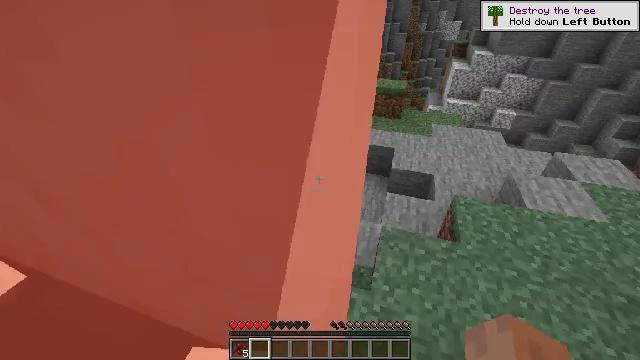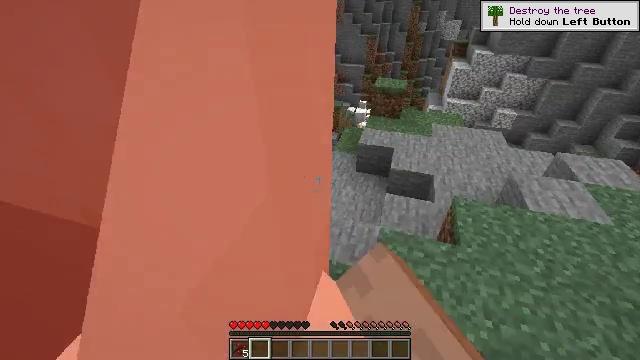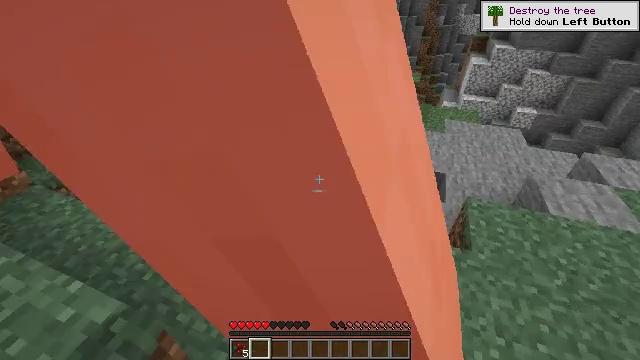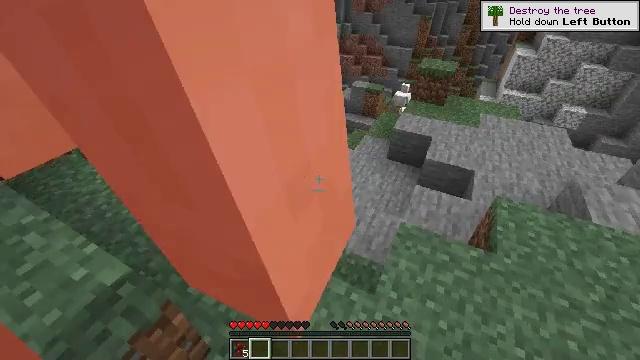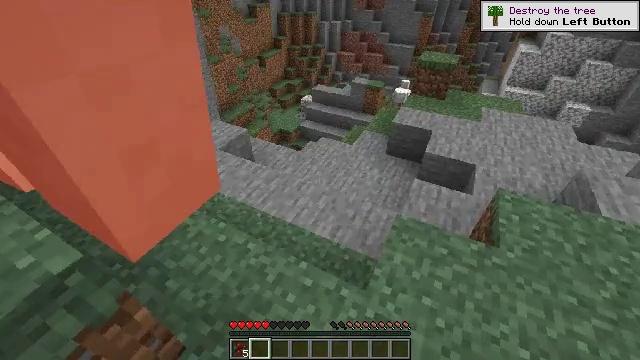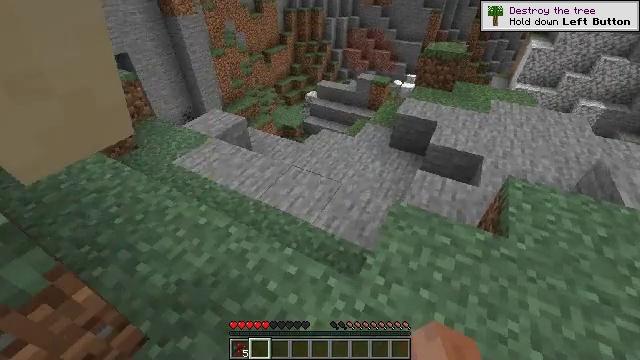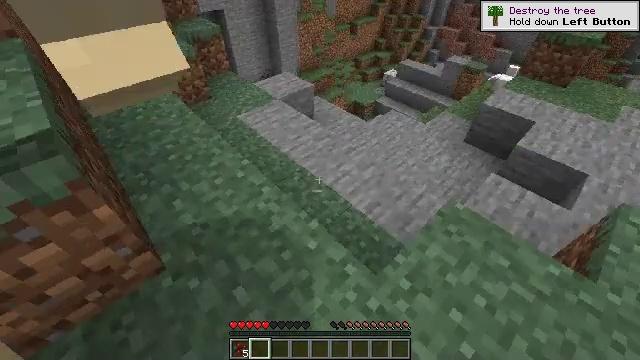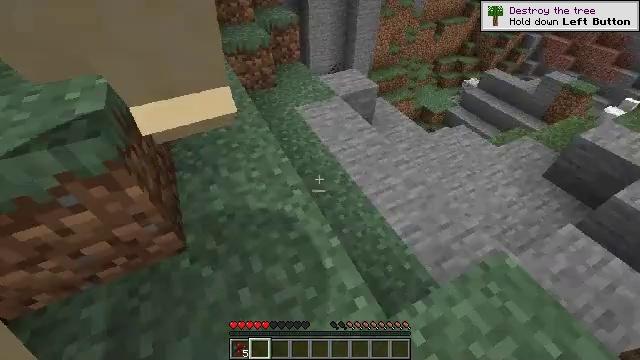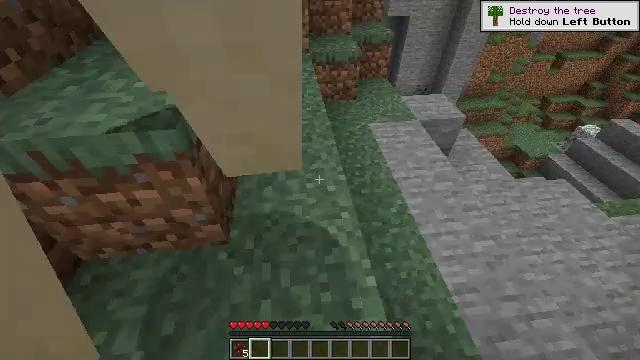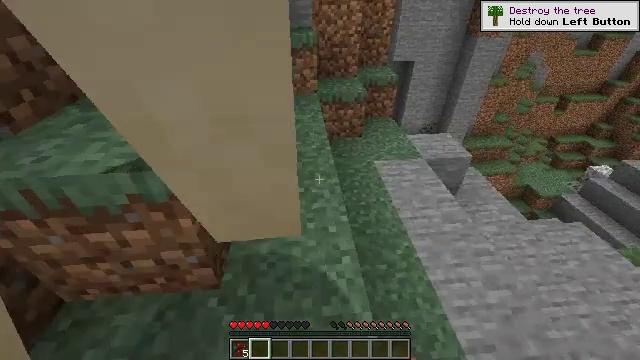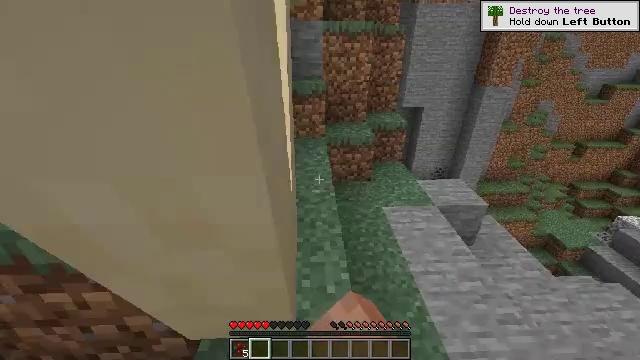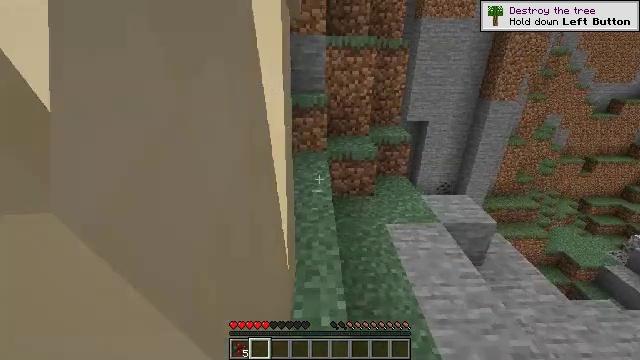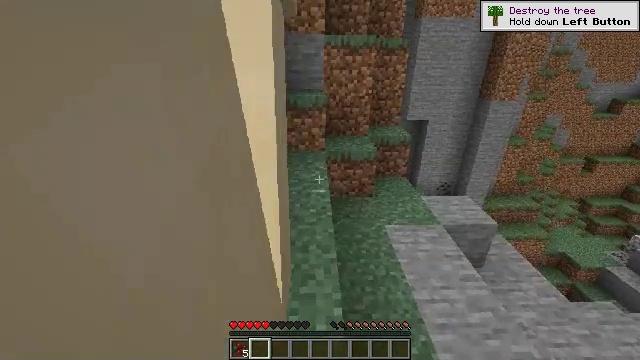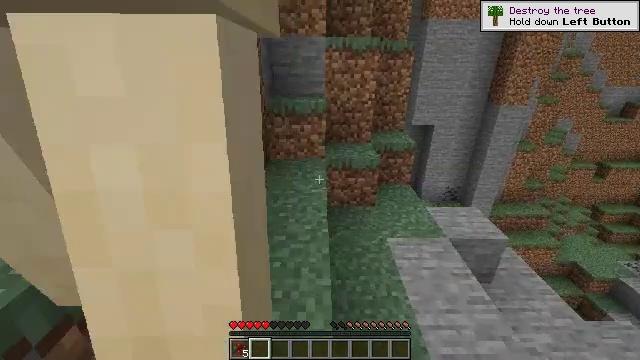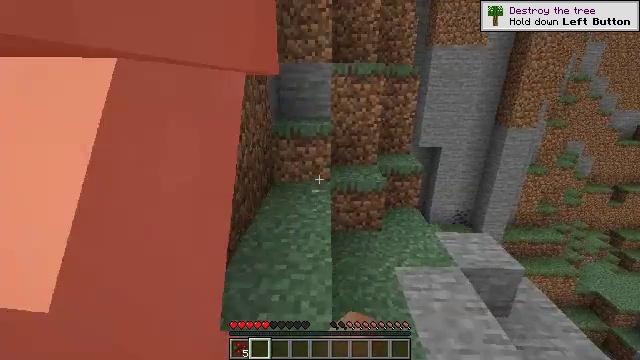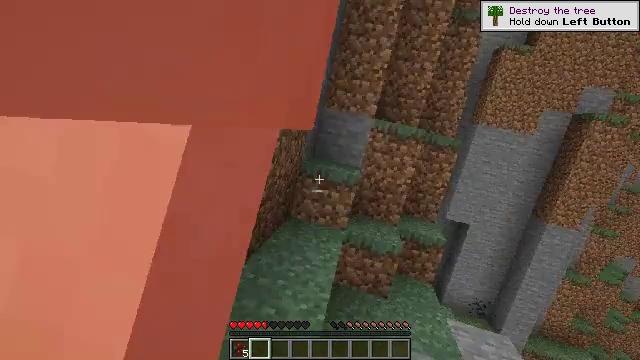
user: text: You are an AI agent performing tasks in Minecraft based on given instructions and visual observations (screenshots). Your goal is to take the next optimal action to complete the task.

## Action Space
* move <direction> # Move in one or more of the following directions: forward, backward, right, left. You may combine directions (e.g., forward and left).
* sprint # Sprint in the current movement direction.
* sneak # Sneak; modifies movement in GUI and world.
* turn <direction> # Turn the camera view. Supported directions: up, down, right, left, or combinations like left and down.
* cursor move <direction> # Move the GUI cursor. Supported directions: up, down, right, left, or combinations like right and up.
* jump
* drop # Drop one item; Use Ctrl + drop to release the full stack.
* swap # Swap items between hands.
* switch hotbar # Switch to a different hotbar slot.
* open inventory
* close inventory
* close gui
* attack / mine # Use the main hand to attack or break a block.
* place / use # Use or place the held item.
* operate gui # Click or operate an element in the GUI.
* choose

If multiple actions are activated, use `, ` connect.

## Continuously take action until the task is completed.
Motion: motion action
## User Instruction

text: Hunt a llama.
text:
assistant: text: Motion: move forward, attack / mine
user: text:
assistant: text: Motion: move forward, turn left, attack / mine
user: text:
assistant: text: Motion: move forward, turn left and down
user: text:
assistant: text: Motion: move forward, attack / mine
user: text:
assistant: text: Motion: move forward, turn left, attack / mine
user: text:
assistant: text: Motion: move forward, turn left and down, attack / mine
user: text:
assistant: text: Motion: move forward, turn left and down
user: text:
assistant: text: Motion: move forward, turn left and up
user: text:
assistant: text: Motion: move forward, turn left and up, attack / mine
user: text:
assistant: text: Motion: move forward, turn left and up, attack / mine
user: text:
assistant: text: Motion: move forward, turn left and up, attack / mine
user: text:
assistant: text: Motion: move forward
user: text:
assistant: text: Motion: move forward, turn left, attack / mine
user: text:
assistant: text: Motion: move forward, turn left and up, attack / mine
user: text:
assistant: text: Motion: move forward, turn left and up, attack / mine
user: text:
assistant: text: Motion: move forward, turn left and up, attack / mine
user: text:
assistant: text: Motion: move forward, turn left and down
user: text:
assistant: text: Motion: move forward, turn left and down, attack / mine
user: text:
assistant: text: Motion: move forward, attack / mine
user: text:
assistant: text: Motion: move forward, turn left and up, attack / mine
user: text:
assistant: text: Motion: move forward, turn left and down, attack / mine
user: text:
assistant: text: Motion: move forward, turn left and down
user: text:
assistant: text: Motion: move forward, attack / mine
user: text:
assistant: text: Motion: move forward, attack / mine
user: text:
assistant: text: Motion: move forward, turn right and down, attack / mine
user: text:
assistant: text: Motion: move forward, turn right and down, attack / mine
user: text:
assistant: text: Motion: move forward, turn down
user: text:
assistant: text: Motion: move forward, attack / mine
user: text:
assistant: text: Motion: move forward, turn right and up, attack / mine
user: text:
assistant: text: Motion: move forward, turn right and up, attack / mine